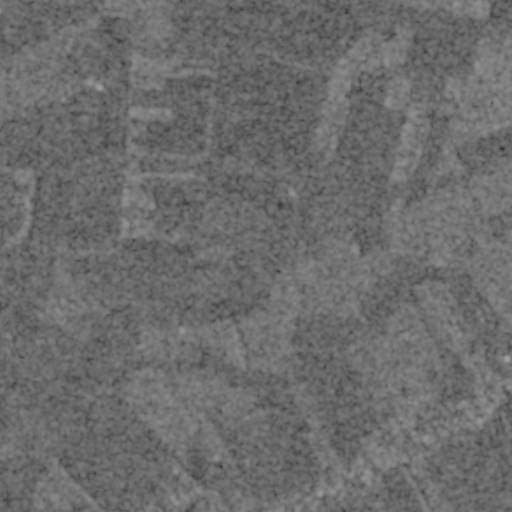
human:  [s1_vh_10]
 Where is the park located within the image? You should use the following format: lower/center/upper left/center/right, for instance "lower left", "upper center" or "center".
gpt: The park is located in the center right of the image.
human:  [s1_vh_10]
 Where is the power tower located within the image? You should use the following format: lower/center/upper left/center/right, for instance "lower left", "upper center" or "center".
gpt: The power tower is located in the upper left of the image.
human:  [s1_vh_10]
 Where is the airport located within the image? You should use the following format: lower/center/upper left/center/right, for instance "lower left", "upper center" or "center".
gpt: There is no airport in the image.

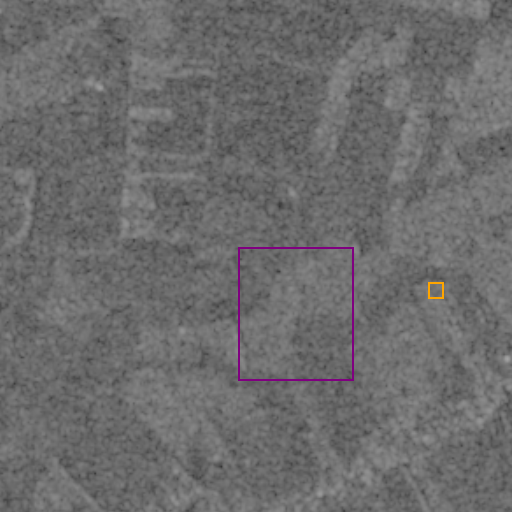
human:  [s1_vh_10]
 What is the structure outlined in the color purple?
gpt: The structure outlined in purple is a crop field.
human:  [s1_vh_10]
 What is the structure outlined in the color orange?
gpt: The structure outlined in orange is a park.
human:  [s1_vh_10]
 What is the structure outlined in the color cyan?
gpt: There is no cyan outline.